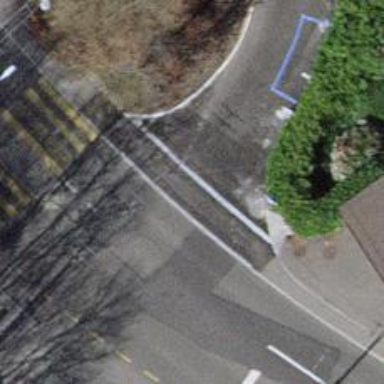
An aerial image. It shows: Unmarked crossing with traffic calming table.